Question: I am very new to VisualStudio and porting a cordova/phonegap application from android to windows phone 8.
So I created a new project using and imported it in my VS2012 Express.
The core result is one folder containing and ; it works fine and I manage to launch it and deploy on my device.
Because the application is quite big, I want to create a new sub-folder call (under img), and placing in there so in solutionExplorer I have (even if it is hidden); but I cannot use picture.jpg while I can use it if it's in .
-
I am 100% sure that I use the proper path.
Another notable thing is that in SolutionExplorer View, the subfolder and its content are disabled (look at "attivita" below) and does not exist while it exists and set to 'Content' if the image is inside img

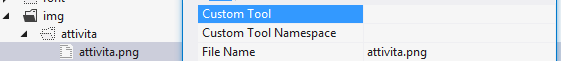
Answer: From the screenshot I can see that the icon for the folder is ghosted out, this means that the folder exists in the file directory, but isn't included in the Visual Studio solution. You can right-click on the folder and choose the option to include the folder in the solution. You may also need to add each of the items in the folders to the solution via the Solution Explorer.